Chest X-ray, PA view. Patient: 43 years old, sex M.
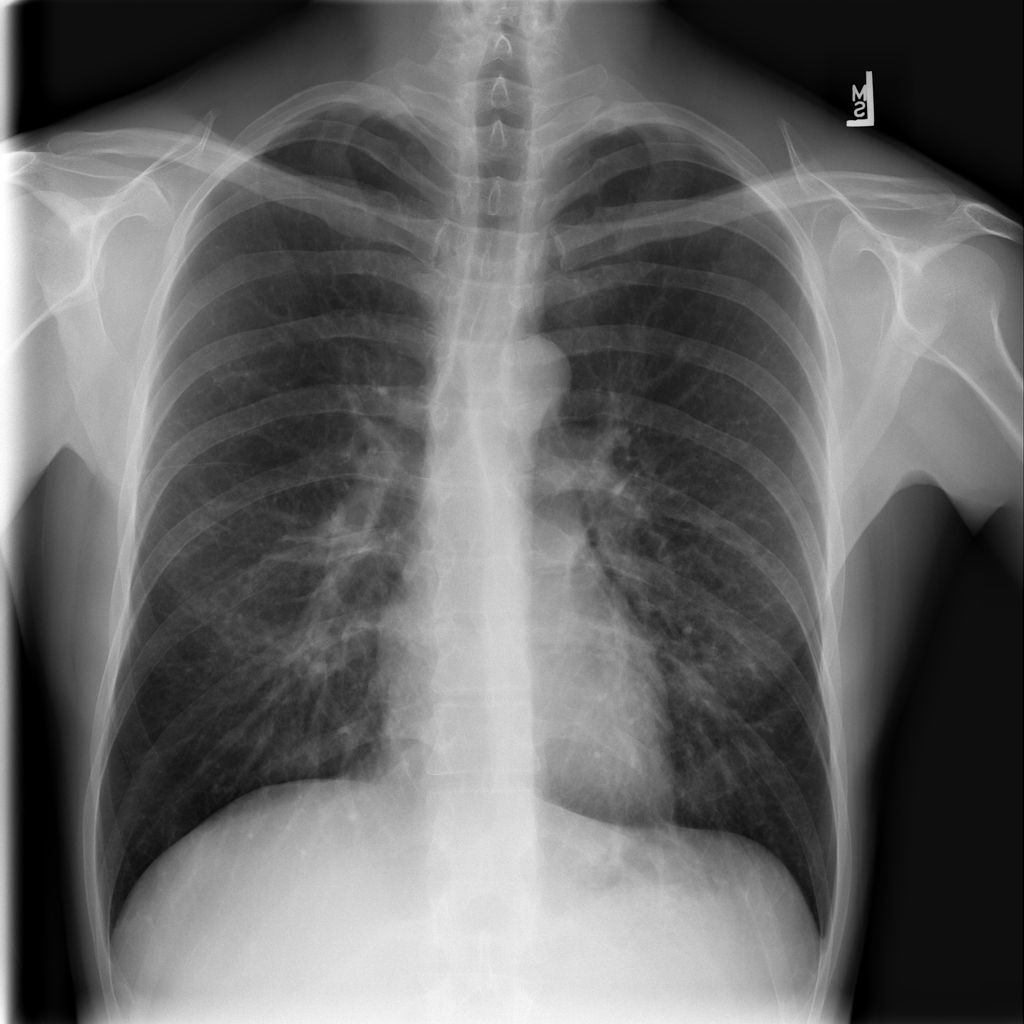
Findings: No Finding